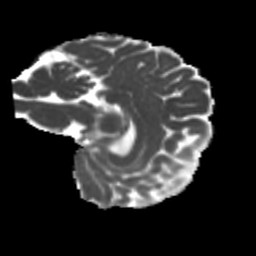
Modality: MD
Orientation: sagittal
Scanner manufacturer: siemens
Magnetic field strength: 3 T
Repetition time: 4 s
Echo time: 0.0594 s